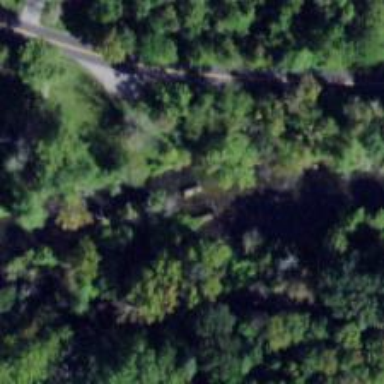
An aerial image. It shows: Abandoned road with abandoned bridge.